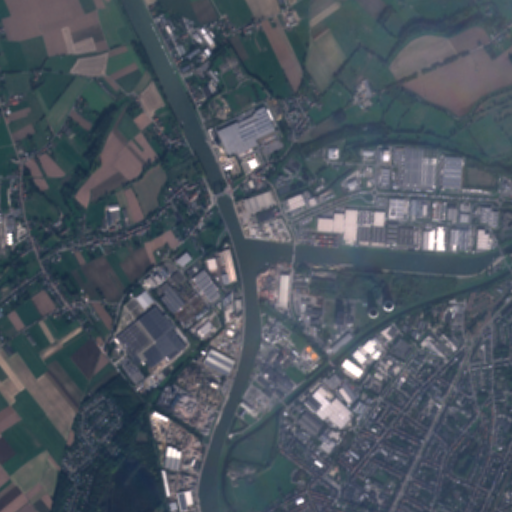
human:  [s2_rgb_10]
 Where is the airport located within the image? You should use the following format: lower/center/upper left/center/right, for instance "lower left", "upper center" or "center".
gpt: The airport is located in the upper left of the image.
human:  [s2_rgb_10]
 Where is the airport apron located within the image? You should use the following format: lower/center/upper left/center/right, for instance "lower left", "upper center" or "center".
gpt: The airport apron is located in the center left of the image.
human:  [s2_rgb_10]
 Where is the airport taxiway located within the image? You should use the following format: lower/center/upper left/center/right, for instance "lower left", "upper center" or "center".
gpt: The airport taxiway is located in the center left of the image.
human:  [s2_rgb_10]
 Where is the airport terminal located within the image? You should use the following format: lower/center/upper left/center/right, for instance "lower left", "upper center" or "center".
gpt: The airport terminal is located in the center left of the image.
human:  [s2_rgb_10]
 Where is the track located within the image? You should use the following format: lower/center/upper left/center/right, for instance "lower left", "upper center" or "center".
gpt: The track is located in the upper right of the image.
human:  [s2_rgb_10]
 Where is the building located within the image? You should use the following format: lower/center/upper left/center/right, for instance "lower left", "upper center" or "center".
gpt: There is no building in the image.